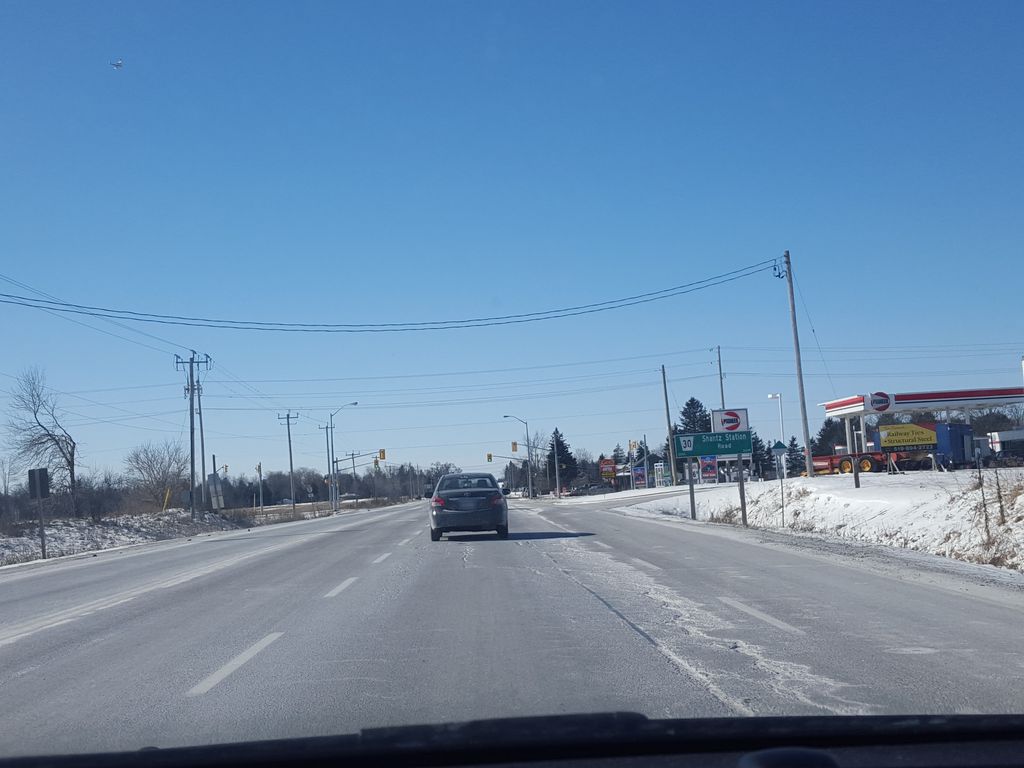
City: kitchener-waterloo